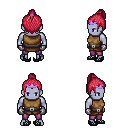
a pixel art fantasy rpg character, male body template, dark elf, purple skin, leather chest armor, magenta pants, ruby red short topknot hairstyle, purple tiara, metal gloves, ghillies, four views (front, back, left, right), 2x2 character sprite sheet, small pixel art, hard edges, no anti-aliasing